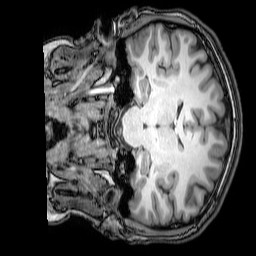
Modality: T1w
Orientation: coronal
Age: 23
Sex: female